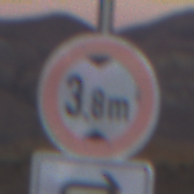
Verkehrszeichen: TatsaechlicheHoehe
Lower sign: RichtungsangabeDurchPfeile5
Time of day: Dusk
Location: Outdoor (Nature)
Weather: Clear
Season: NotSpecified
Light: Natural